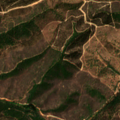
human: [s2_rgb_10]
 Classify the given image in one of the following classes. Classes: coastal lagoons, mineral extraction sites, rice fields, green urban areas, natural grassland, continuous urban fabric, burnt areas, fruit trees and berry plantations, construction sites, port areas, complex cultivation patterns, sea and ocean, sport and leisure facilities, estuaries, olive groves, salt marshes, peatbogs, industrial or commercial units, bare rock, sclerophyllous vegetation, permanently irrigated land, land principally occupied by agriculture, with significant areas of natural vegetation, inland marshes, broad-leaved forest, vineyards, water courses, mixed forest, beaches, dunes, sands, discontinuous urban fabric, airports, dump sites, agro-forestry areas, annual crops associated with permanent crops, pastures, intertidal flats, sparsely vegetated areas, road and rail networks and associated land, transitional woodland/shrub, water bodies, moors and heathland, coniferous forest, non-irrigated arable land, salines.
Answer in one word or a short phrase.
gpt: broad-leaved forest, sclerophyllous vegetation, transitional woodland/shrub